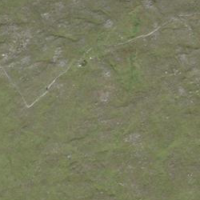
EUNIS habitat code: 23
Species observed at this site:
Leontopodium nivale